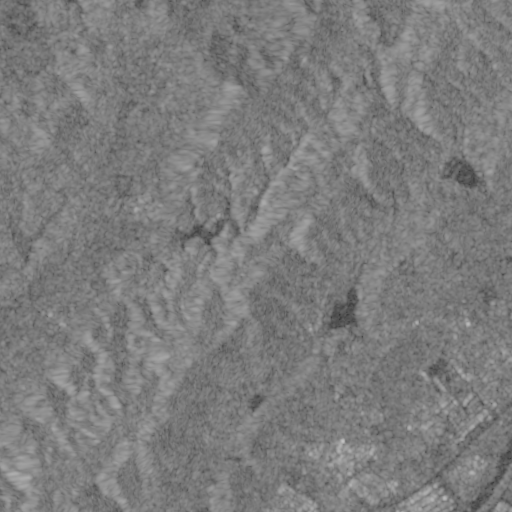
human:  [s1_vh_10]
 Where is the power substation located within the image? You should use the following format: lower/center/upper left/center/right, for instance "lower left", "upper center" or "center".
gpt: The power substation is located in the lower center of the image.
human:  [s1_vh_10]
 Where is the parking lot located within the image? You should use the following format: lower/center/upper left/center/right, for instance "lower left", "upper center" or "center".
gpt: There is no parking lot in the image.

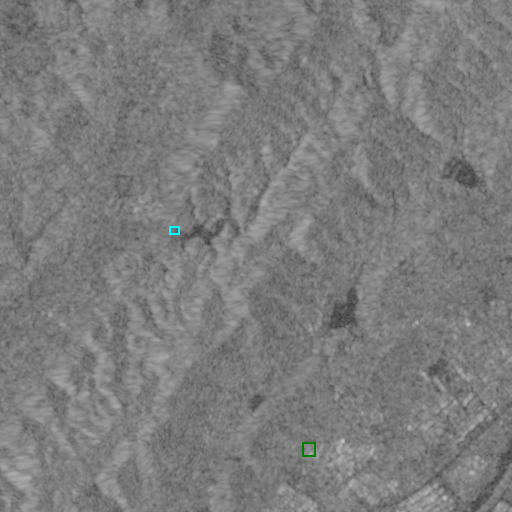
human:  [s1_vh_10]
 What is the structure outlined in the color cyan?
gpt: The structure outlined in cyan is a dam.
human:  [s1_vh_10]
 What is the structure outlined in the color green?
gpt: The structure outlined in green is a power substation.
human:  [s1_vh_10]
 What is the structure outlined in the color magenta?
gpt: There is no magenta outline.